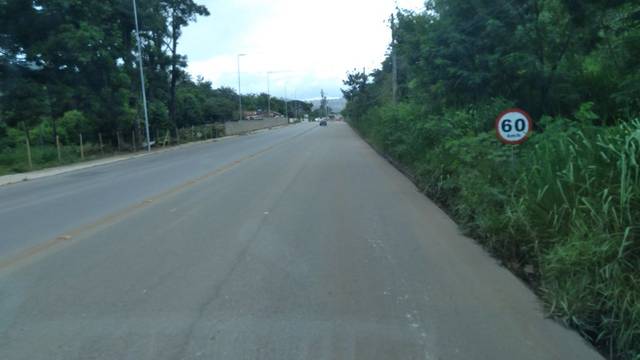
Region: Brazil
Coordinates: -19.876, -43.871